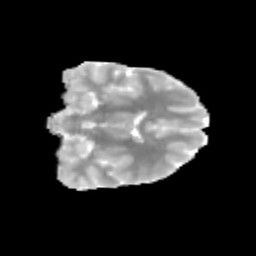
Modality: MD
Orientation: coronal
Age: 12
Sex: female
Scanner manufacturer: siemens
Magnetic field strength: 3 T
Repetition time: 3.8 s
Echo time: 0.07 s